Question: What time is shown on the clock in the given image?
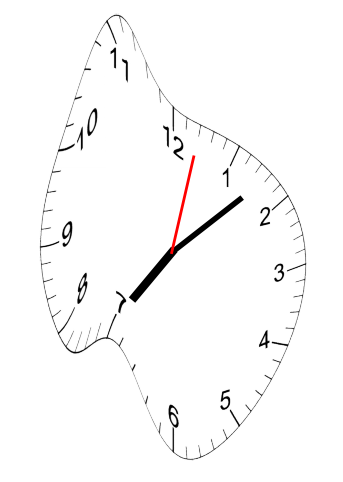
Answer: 07:08:02